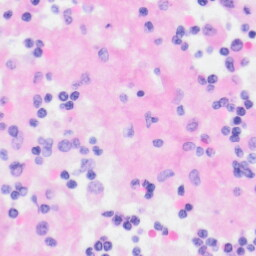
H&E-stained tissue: Kidney